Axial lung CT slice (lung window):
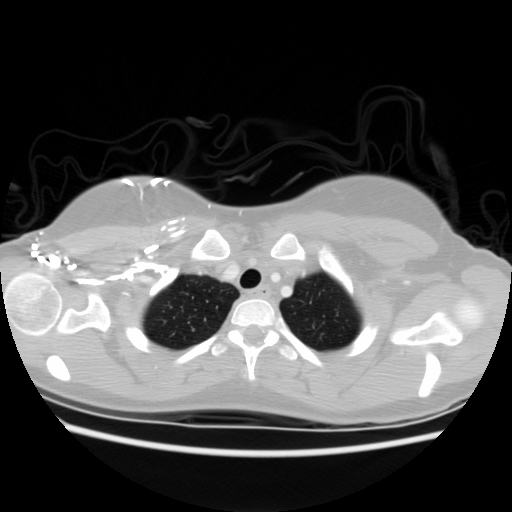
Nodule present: no